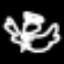
Label: angel